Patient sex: M
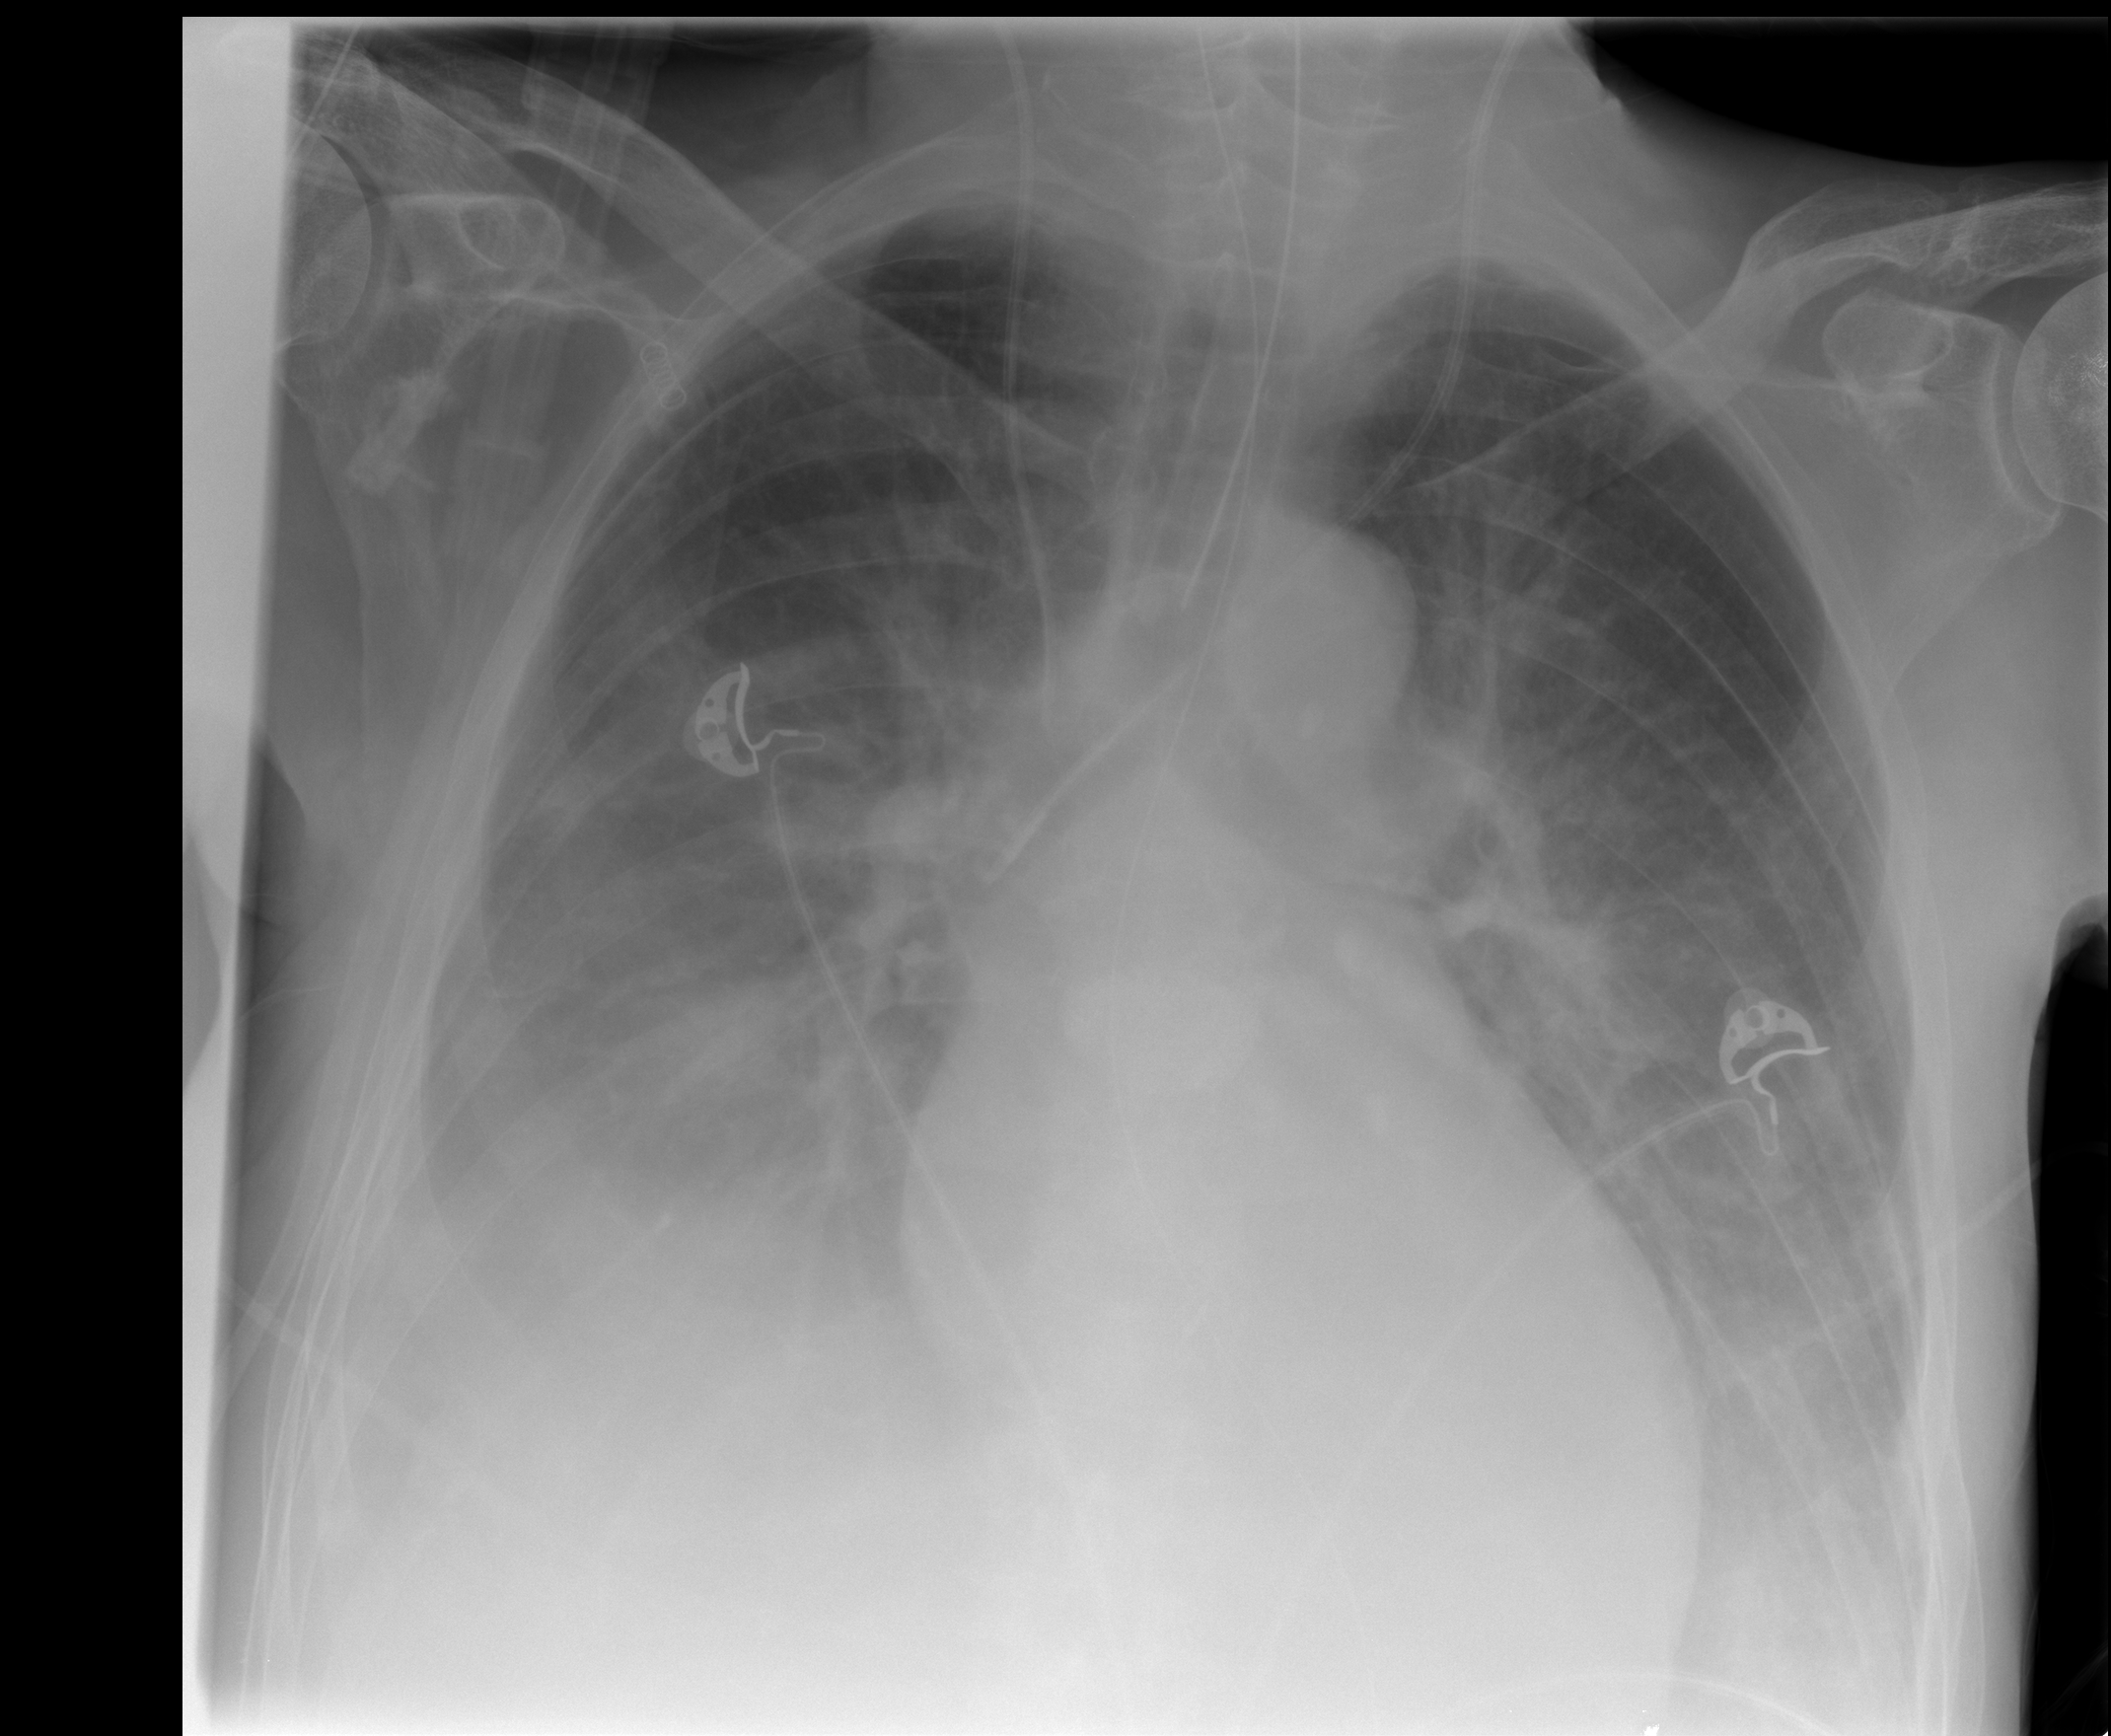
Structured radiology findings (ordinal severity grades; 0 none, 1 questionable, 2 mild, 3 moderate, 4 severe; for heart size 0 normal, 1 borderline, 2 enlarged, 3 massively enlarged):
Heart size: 0
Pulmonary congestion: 3
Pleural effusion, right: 3
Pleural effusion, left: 2
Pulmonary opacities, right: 0
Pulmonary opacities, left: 0
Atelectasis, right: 3
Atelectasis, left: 2